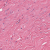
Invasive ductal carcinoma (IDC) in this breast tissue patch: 0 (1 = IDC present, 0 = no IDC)